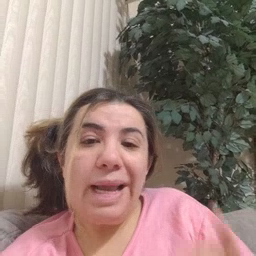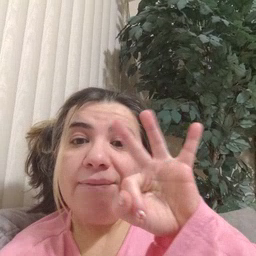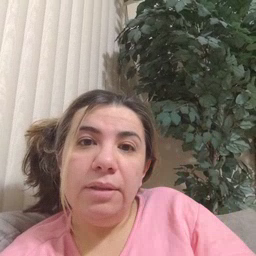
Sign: if